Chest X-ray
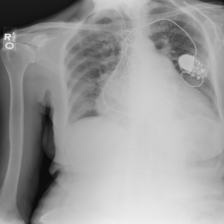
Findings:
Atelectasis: negative
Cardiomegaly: negative
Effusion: negative
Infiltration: negative
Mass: negative
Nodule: negative
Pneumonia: negative
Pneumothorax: negative
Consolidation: negative
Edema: negative
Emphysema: negative
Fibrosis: negative
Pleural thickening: negative
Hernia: negative